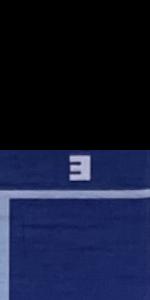
Label: Empty